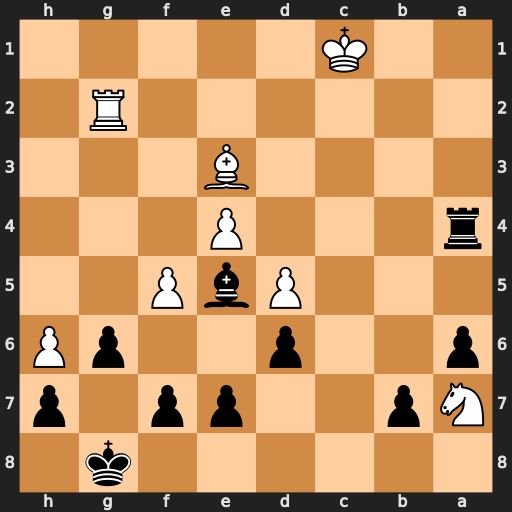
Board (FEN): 6k1/Np2pp1p/p2p2pP/3PbP2/r3P3/4B3/6R1/2K5
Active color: b
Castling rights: -
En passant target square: -
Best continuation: Ra1+ Kd2 Ra2+ Kd3 Rxg2